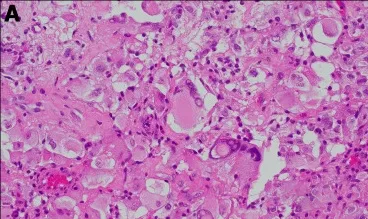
H&E stained histology images of the excised specimen. . The histological specimen displayed characteristics of pleomorphic xanthoastrocytoma. Most nuclei were enlarged and exhibited bizarre shapes, accompanied by a vacuous, foamy cytoplasm (A).
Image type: pathology (h&e)